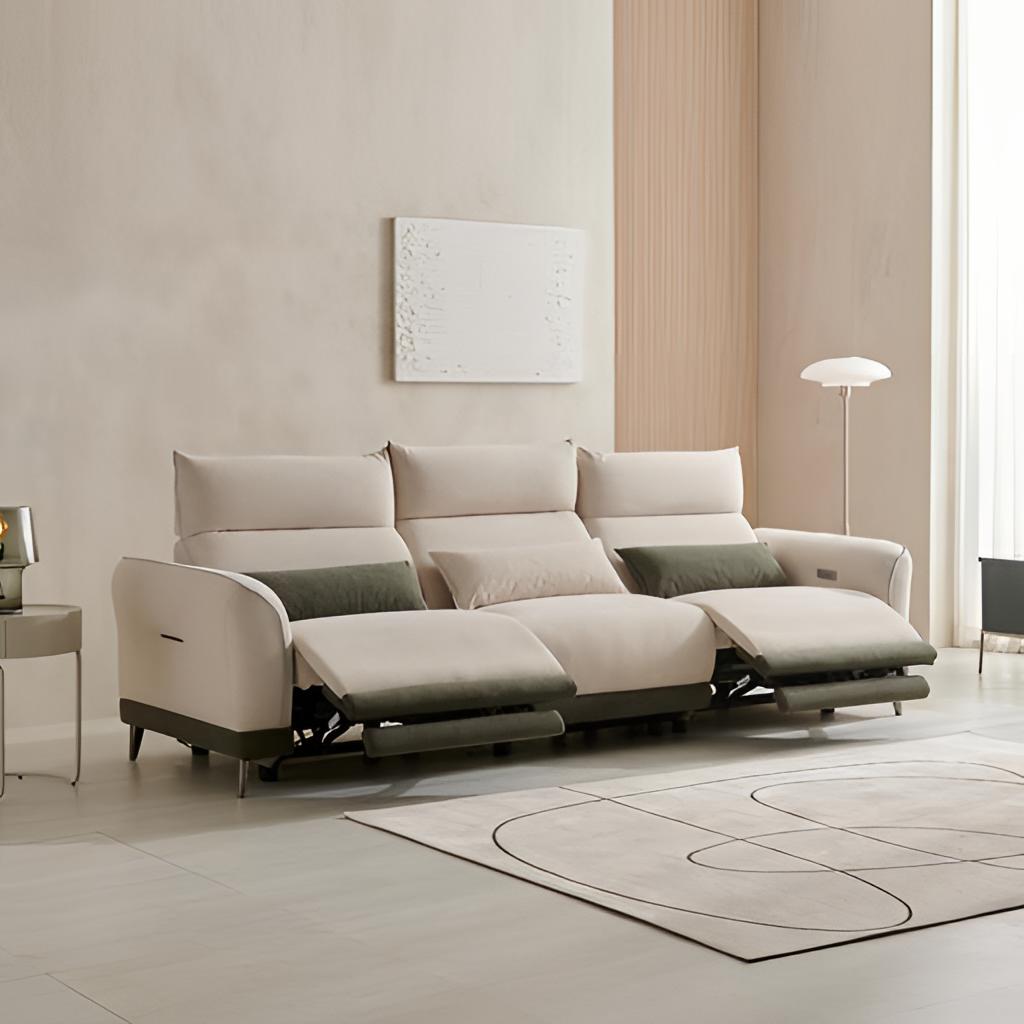
living room, beige fabric recliner sofa, tile flooring, with large square pattern, modern, beige paint wallpaper, with vertical striped pattern